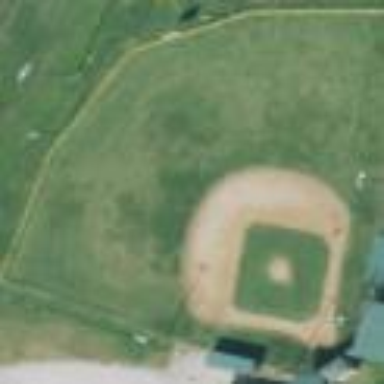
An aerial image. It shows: Baseball pitch for leisure and sports activities.